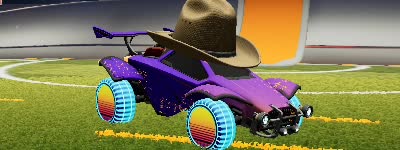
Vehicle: octane